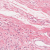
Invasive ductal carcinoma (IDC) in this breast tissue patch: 0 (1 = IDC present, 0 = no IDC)